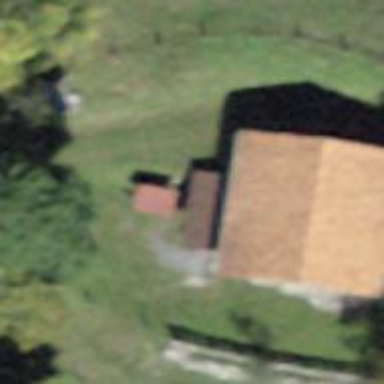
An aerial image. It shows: Rural barn.